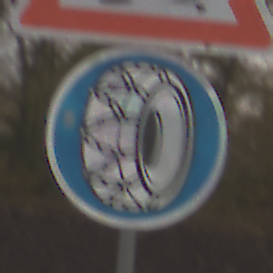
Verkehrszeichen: SchneekettenVorgeschrieben
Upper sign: SchleuderOderRutschgefahr
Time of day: MorningAfternoon
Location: Outdoor (Nature)
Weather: Overcast
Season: NotSpecified
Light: Natural